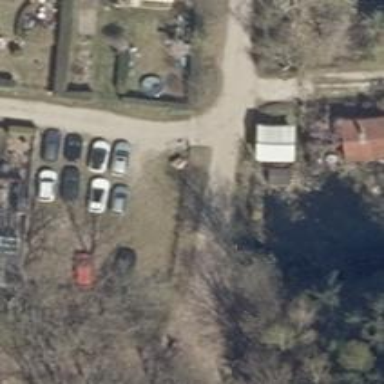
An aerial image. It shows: Road servicing allotments.